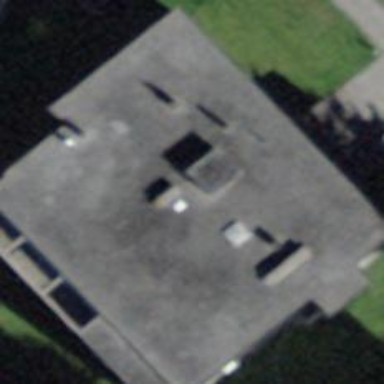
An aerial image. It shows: Flat-roofed building.